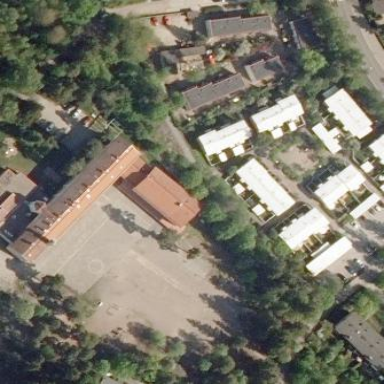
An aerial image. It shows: School building.